Aerial crown-view tile of a tropical tree (Barro Colorado Island, Panama), acquired 20240716:
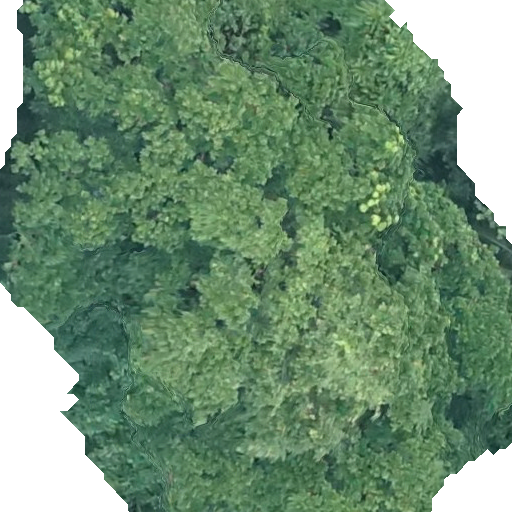
Species: Anacardium excelsum
GBIF accepted scientific name: Anacardium excelsum
Crown area: 401.218 m²